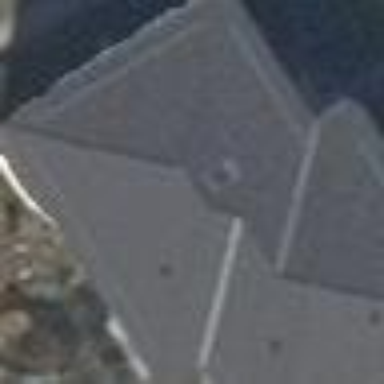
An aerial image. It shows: Part of building with hipped roof oriented along its structure. The roof is dark grey color.